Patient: sex M, age 70
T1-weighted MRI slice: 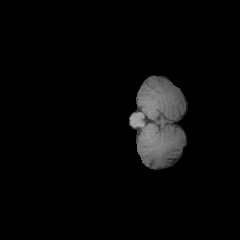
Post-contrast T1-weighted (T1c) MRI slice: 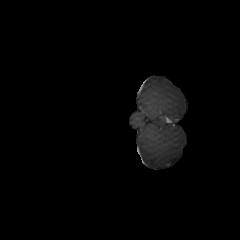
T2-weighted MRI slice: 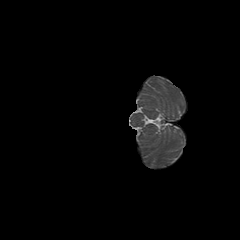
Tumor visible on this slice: no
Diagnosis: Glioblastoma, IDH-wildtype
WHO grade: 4